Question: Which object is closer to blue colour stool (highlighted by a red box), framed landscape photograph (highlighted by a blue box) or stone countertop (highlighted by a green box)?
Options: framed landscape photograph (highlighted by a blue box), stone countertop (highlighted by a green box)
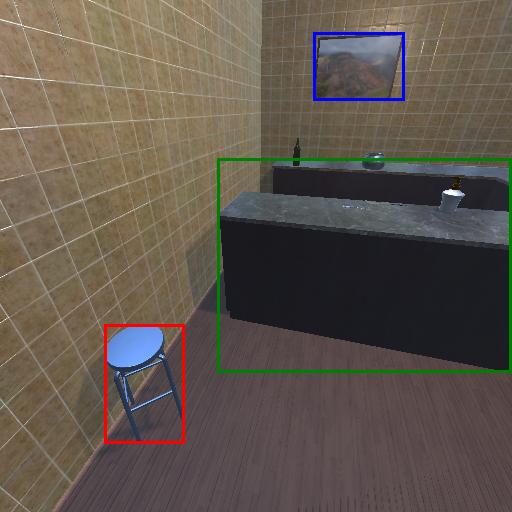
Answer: framed landscape photograph (highlighted by a blue box)